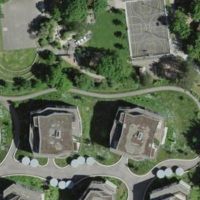
EUNIS habitat code: 53
Species observed at this site:
Ostrya carpinifolia
Chaenorhinum minus